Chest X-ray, PA view. Patient: 65 years old, sex M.
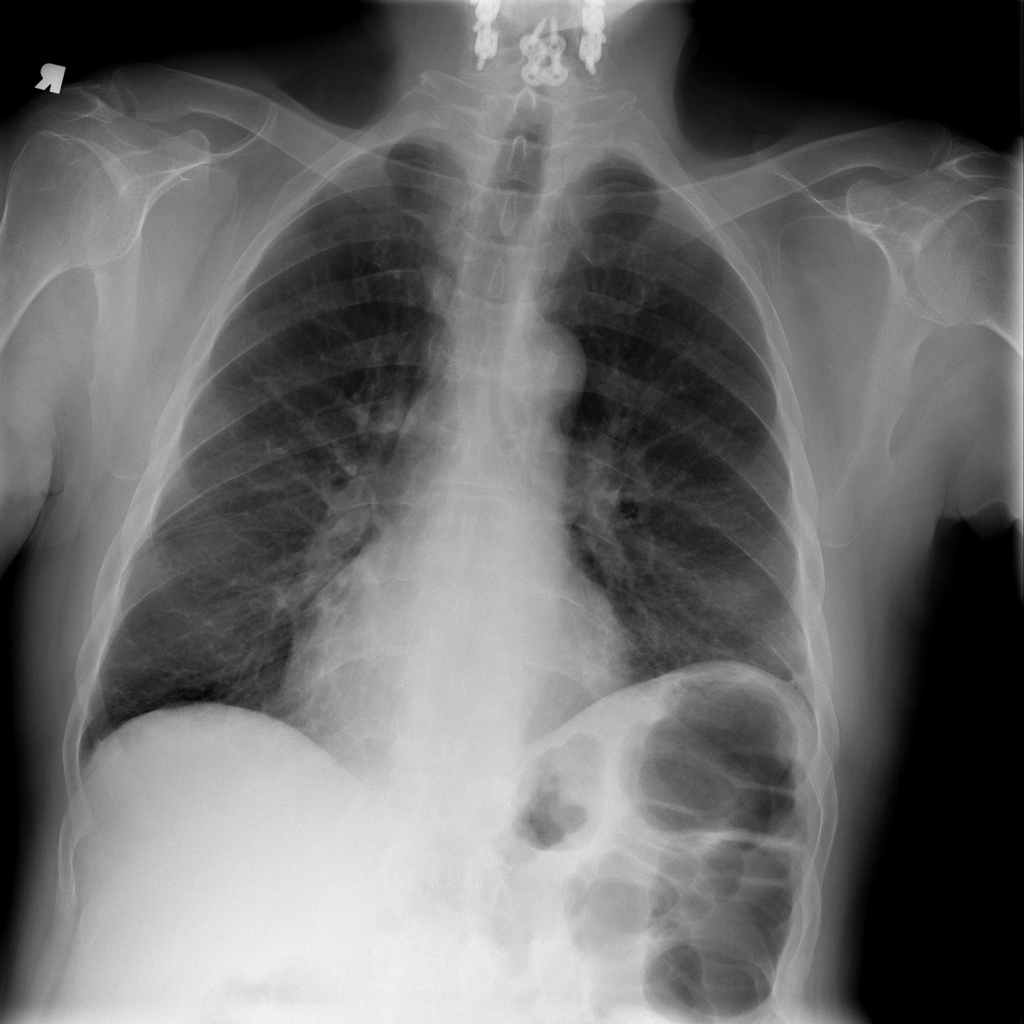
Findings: No Finding